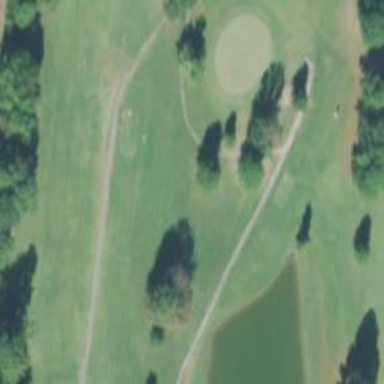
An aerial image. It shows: Path used for both walking and golf.